Question: I keep getting this debug error that my data is corrupted. I don't know how that is possible nor do I know how to fix it.

This program populates a array then uses a selection sort type algorithm to order the numbers. Has you can see it starts to sort the numbers and then stops with this corrupted data error. How can I fix it?
Full Code:
'''
#define _CRT_SECURE_NO_WARNINGS
#define ARY_SIZE 10
#include <stdio.h>
#include <stdlib.h>
void selectionSort(int[], int last);
void ranNumPerm_10(int bubble_1[]);
int main(void)
{
int list[ARY_SIZE] = { 0 };
int last;
last = 10;
ranNumPerm_10(list);
for (int i = 0; i < ARY_SIZE; i++)
{
printf("%d
", list[i]);
}
printf("
Unsorted on top
");
selectionSort(list, last);
for (int i = 0; i < ARY_SIZE; i++)
{
printf("%d
", list[i]);
}
return 0;
}
void selectionSort(int list[], int last)
{
int smallest;
int tempData;
for (int current = 0; current < last; current++)
{
smallest = current;
for (int walk = current + 1; walk <= last; walk++)
if (list[walk] < list[smallest])
{
smallest = walk;
tempData = list[current];
list[current] = list[smallest];
list[smallest] = tempData;
}
}
return;
}
void ranNumPerm_10(int list[])
{
int oneRandno;
int haveRand[ARY_SIZE] = { 0 };
for (int i = 0; i < ARY_SIZE; i++)
{
do
{
oneRandno = rand() % ARY_SIZE;
} while (haveRand[oneRandno] == 1);
haveRand[oneRandno] = 1;
list[i] = oneRandno;
}
return;
}
'''
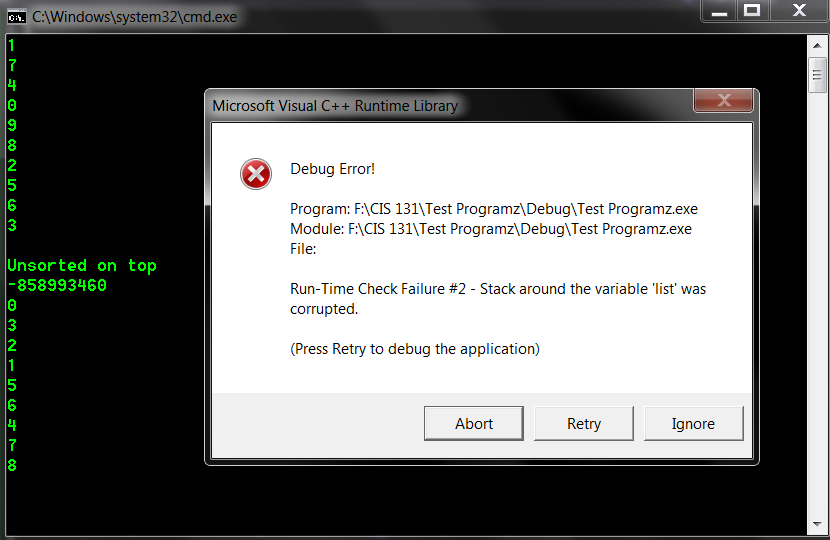
Answer: Looks like
for (int walk = current + 1; walk <= last; walk++)
Should be
for (int walk = current + 1; walk < last; walk++)
(Walk can take the value last, which is out of range in the array)